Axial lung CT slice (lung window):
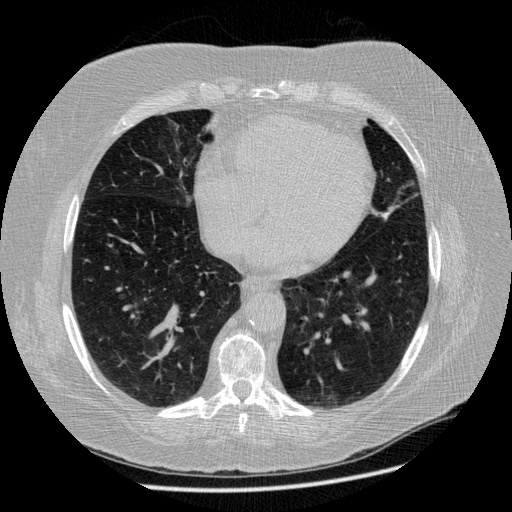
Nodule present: no